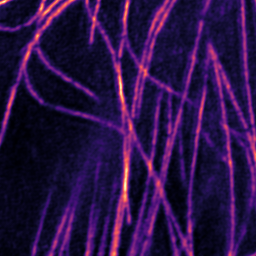
Label: Super-resolution Microtubules image